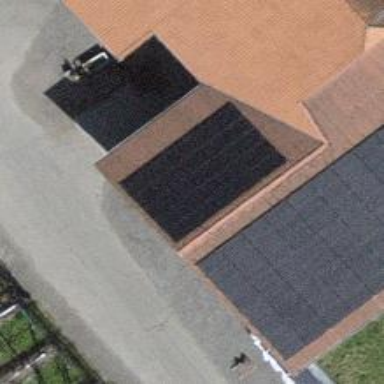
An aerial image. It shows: Solar photovoltaic panel generator.